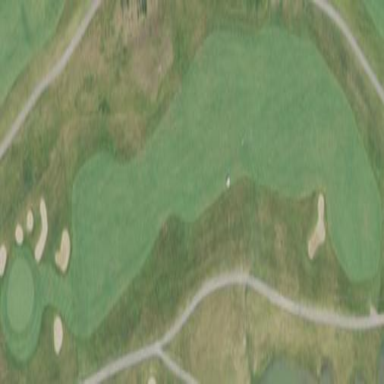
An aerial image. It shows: Grassy area designated as golf fairway.